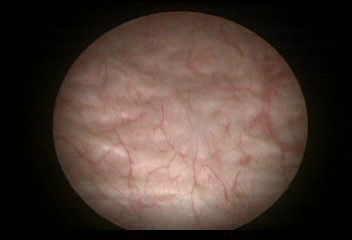
Modality: WLC
Class: Normal mucosa
Bladder cancer association: No